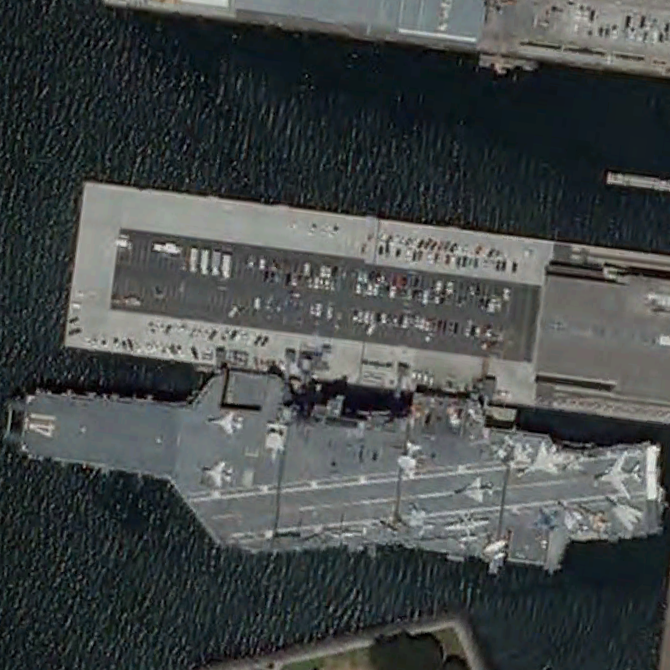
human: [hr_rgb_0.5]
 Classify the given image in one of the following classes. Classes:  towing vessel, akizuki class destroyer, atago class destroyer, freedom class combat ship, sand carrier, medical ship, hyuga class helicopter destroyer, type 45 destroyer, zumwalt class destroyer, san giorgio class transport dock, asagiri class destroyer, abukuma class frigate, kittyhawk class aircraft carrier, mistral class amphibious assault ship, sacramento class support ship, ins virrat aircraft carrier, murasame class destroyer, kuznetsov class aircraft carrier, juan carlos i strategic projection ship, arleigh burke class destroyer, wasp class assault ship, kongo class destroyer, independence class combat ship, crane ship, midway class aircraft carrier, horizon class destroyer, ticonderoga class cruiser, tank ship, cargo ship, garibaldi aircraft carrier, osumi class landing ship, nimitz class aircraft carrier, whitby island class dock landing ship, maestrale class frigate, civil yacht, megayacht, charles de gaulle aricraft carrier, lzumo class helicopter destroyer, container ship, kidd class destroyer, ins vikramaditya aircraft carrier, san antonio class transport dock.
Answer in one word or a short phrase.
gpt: Midway class aircraft carrier